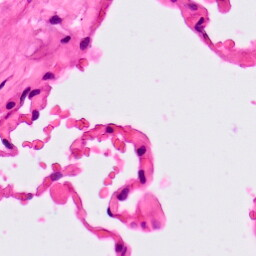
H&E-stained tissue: Lung